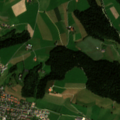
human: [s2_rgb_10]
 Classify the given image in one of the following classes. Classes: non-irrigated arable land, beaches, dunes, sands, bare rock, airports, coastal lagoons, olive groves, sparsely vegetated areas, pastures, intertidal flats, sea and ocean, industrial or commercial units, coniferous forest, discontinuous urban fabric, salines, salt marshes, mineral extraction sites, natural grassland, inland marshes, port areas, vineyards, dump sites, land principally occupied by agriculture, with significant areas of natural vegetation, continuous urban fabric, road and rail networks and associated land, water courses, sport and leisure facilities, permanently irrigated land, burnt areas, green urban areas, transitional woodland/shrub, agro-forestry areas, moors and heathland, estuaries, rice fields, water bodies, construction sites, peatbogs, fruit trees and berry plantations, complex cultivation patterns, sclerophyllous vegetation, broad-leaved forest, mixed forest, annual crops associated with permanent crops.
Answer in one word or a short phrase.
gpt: discontinuous urban fabric, non-irrigated arable land, pastures, coniferous forest